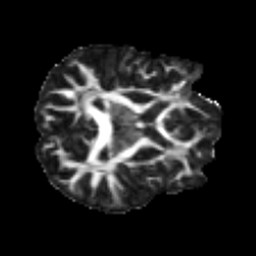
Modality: FA
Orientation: axial
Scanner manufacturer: siemens
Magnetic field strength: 3 T
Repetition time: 3.6 s
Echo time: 0.092 s